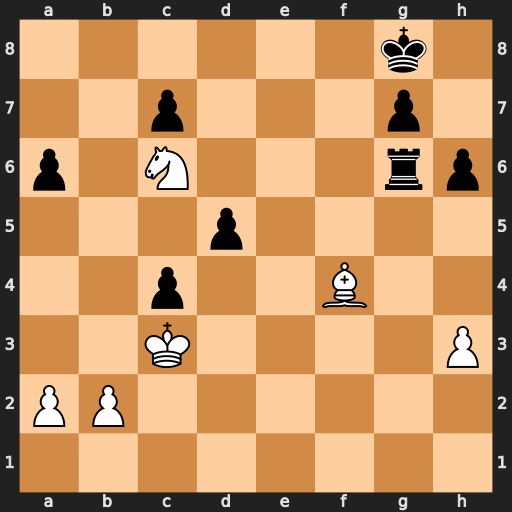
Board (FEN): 6k1/2p3p1/p1N3rp/3p4/2p2B2/2K4P/PP6/8
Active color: w
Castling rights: -
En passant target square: -
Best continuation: Ne7+ Kf7 Nxg6